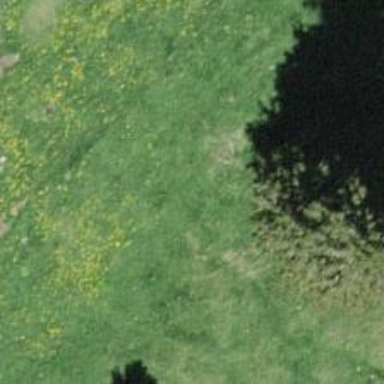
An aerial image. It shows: Needle-leaved tree in natural setting.